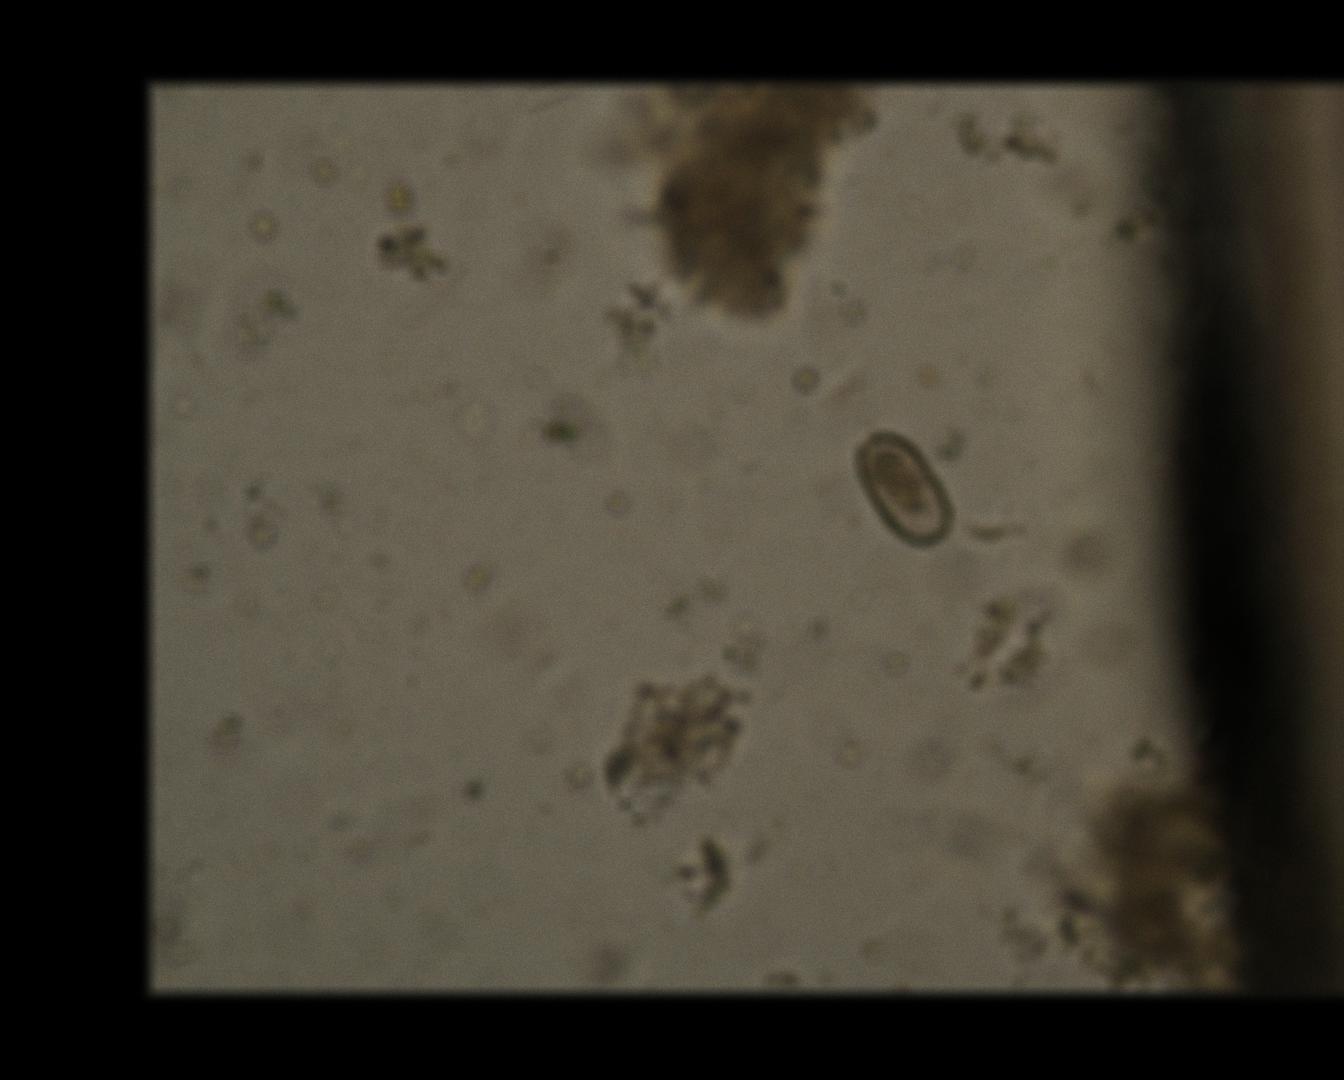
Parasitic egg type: Capillaria philippinensis